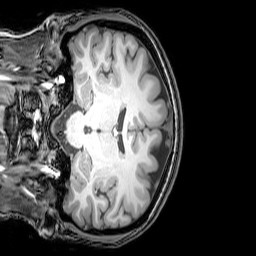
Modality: T1w
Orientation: coronal
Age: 18
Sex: female
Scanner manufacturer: philips
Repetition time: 0.008154 s
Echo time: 0.00377 s